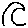
Label: moon